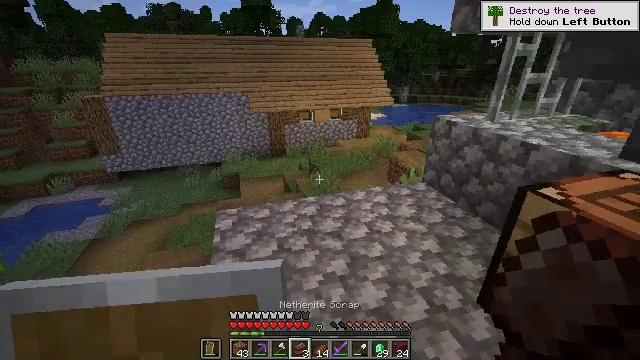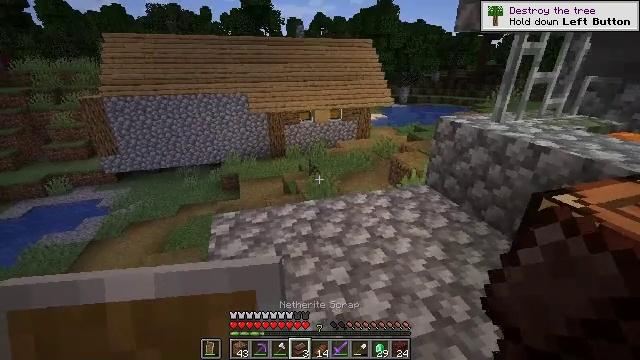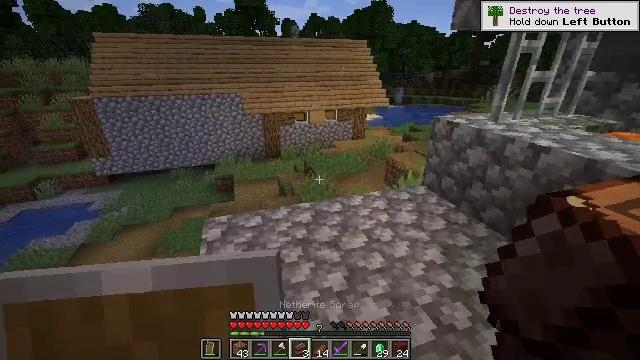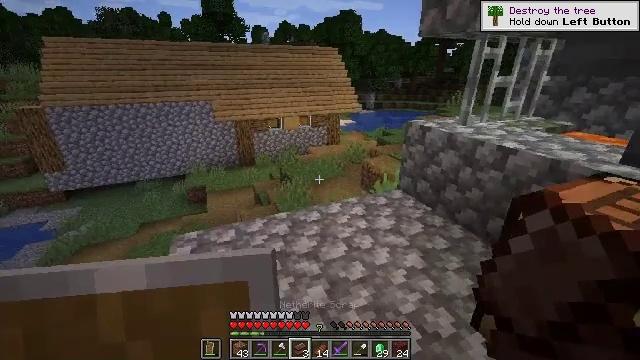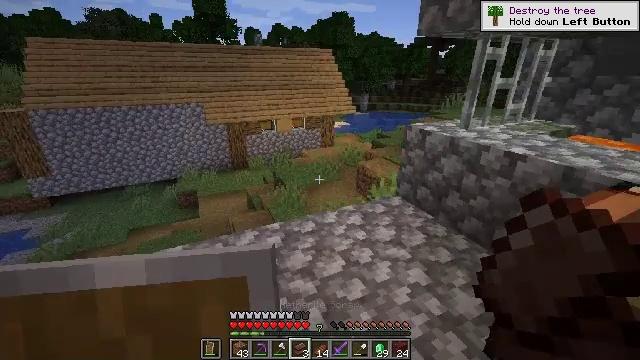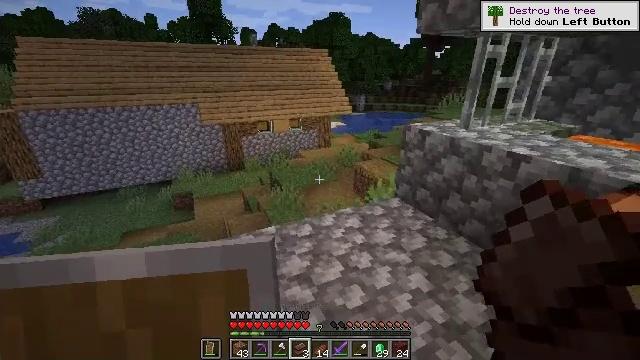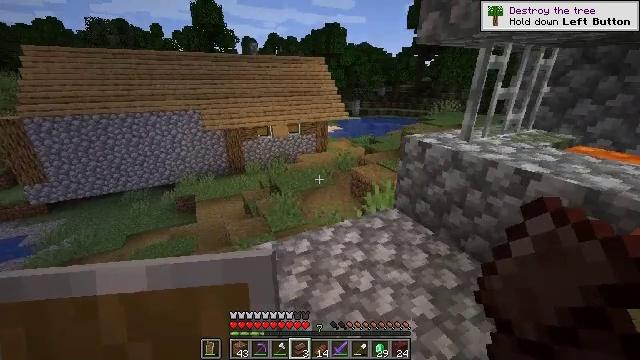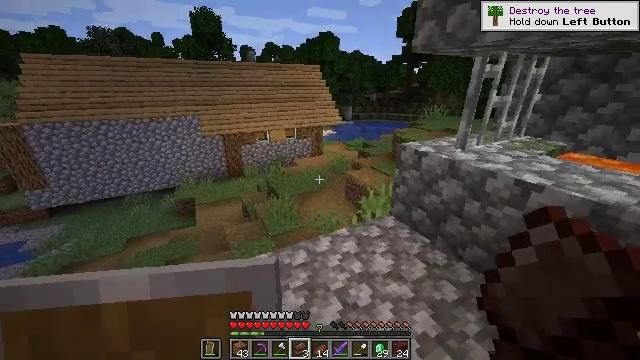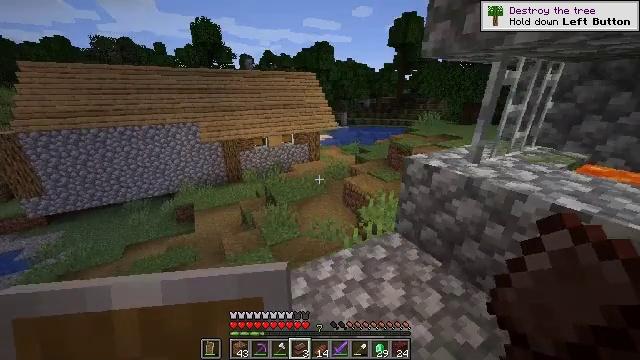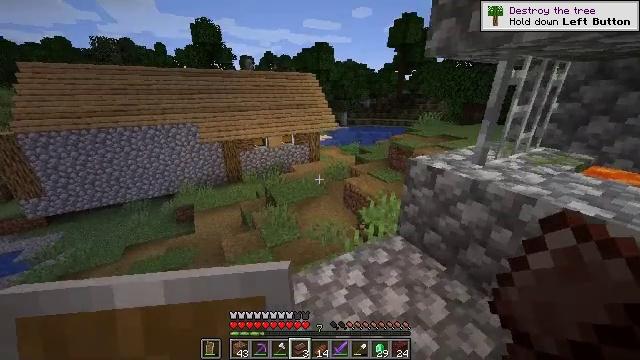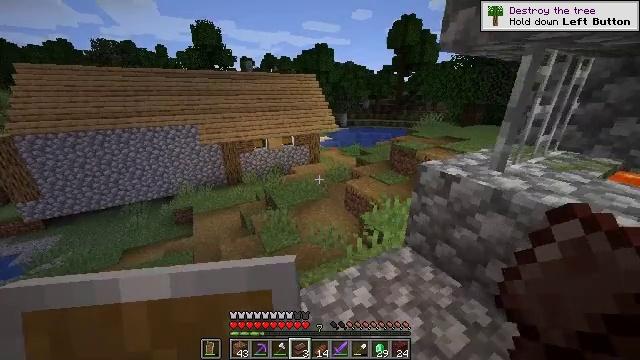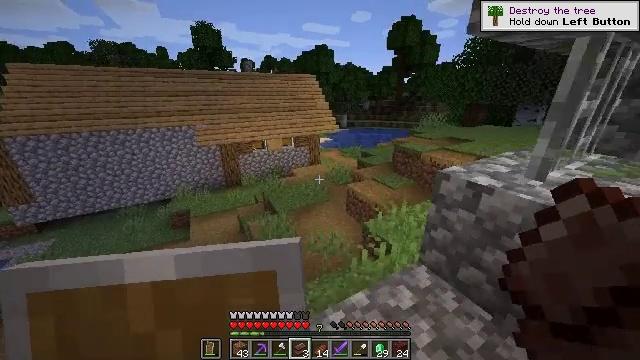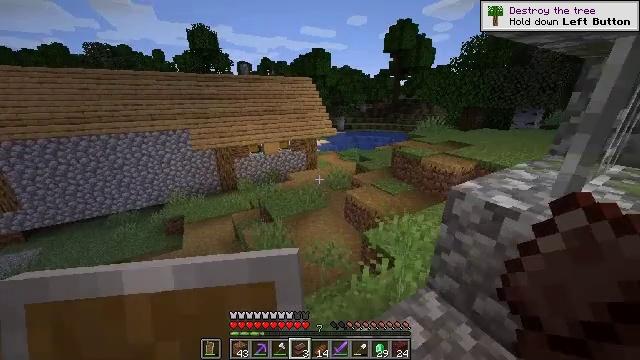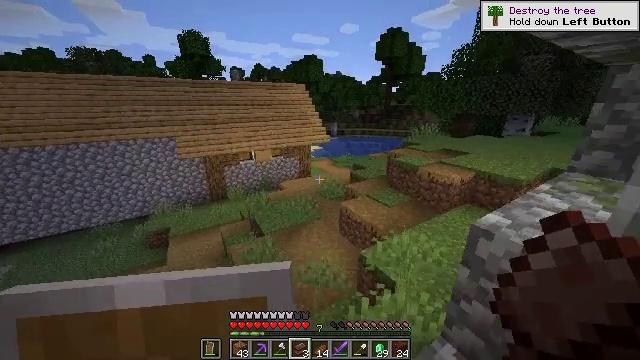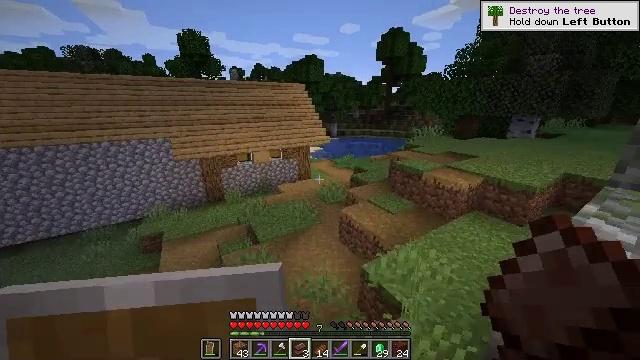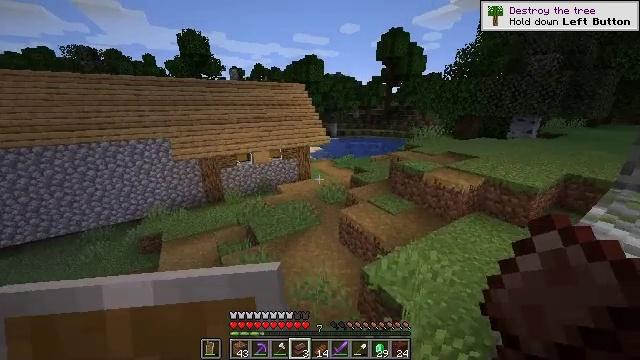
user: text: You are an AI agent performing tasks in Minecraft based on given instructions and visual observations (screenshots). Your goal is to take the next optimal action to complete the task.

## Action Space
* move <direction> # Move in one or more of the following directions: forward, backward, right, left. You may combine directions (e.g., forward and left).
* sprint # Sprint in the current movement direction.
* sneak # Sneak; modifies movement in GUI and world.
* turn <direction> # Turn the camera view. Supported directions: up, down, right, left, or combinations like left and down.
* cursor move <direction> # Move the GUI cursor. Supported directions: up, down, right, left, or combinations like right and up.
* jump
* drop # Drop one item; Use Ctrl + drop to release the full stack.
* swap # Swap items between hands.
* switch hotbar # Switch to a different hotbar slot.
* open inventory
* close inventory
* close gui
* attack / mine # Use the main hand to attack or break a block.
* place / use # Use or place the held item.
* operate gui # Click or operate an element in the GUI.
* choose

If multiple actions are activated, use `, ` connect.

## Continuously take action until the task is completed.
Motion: motion action
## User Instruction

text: Combine materials to craft a netherite ingot.
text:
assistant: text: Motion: no_op
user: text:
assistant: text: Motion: move forward, turn right
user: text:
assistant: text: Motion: move forward, turn right and up
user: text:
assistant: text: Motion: turn right
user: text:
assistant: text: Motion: move forward
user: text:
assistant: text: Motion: move forward
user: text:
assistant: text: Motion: move forward, turn right
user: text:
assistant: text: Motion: move forward
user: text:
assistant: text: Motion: move forward
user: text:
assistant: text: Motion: move forward
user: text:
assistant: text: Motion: move forward
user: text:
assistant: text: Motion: move forward
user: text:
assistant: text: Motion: move forward, turn right and up
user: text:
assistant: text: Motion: move forward
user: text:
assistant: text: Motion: move forward
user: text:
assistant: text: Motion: move forward
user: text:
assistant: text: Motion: move forward
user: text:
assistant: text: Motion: move forward
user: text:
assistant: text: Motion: move forward
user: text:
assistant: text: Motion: move forward
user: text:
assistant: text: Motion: move forward
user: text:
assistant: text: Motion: move forward
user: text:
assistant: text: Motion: move forward
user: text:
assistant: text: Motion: move forward and move left
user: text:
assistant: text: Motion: move forward and move left
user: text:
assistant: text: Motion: move forward and move left
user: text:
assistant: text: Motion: move forward
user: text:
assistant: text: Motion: move forward
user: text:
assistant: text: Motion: move forward
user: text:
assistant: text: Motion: move forward